Question: I want to achieve something like this:

- - -
Usually when I have floating images like A and B, I would put my container 'position' as 'relative', and 'obsolute' for the floating image, and that will do it, but I'm a little lost with the text here.
This is just going to be used on webkit browsers, if that is of any use.
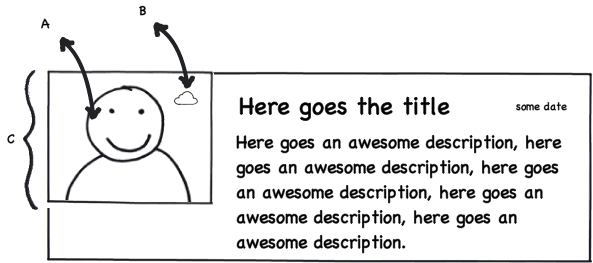
Answer: If the image size is fixed and unlikely to change in the future, then I'd recommend applying position absolute to the image (what you're saying). I'm guessing your problem is that if the text is too short, the height of the image would exceed the height of the container. This is easily fixable with min-height:
'''
.module {
min-height: 65px; /*your image height*/
}
'''
You can view a demo here:
<URL>
This should work all the way down to IE7.
If your image size is variable, then I'd recommend display: table/table-row/table-cell, but this will work only on IE8+ and the rest of the modern browsers.
;)